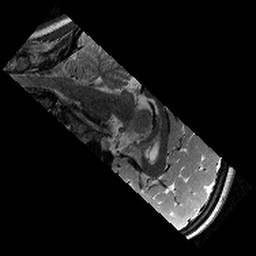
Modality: T2w
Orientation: sagittal
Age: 11
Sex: female
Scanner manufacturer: siemens
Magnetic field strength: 3 T
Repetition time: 9.23 s
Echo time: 0.067 s